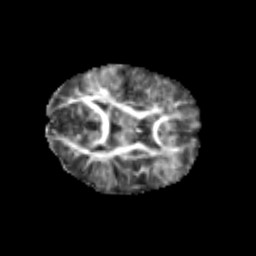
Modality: FA
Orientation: axial
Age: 6
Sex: female
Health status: healthy